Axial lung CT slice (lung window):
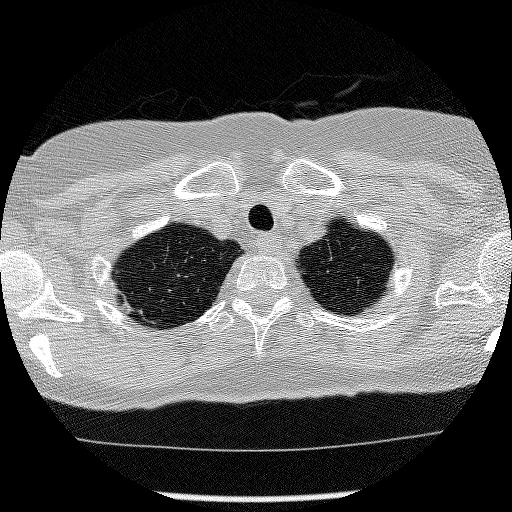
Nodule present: no